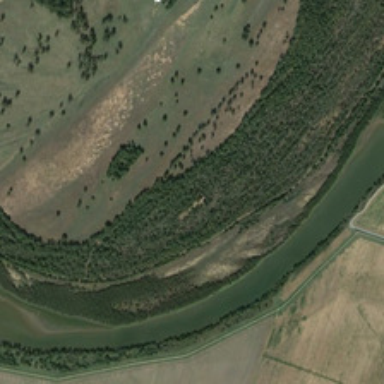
Many green plants and farmlands are in two sides of a curved river .